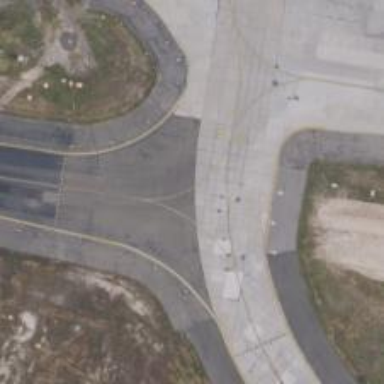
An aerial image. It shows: Image of taxiway at airport.